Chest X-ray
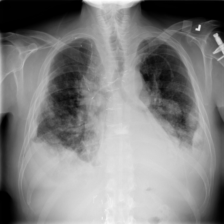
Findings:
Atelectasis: negative
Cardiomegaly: negative
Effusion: positive
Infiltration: negative
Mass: negative
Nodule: positive
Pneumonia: negative
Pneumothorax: negative
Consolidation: negative
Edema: negative
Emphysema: negative
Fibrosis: negative
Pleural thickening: negative
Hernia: negative